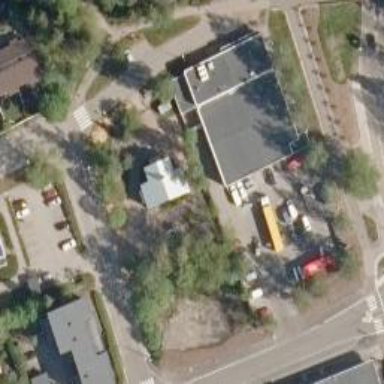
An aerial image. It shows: Retail building.